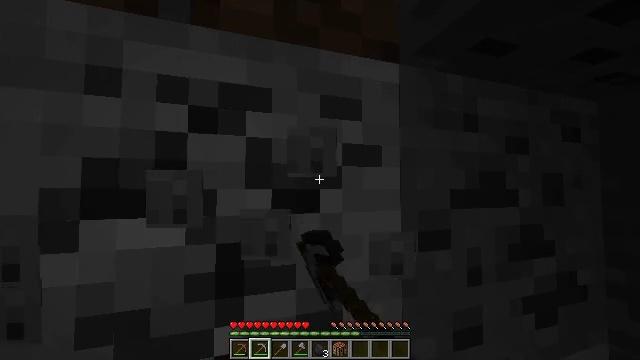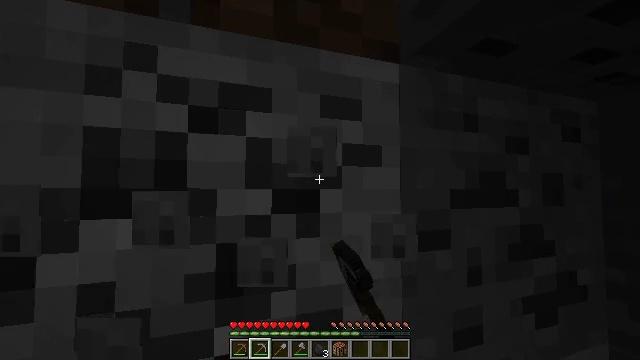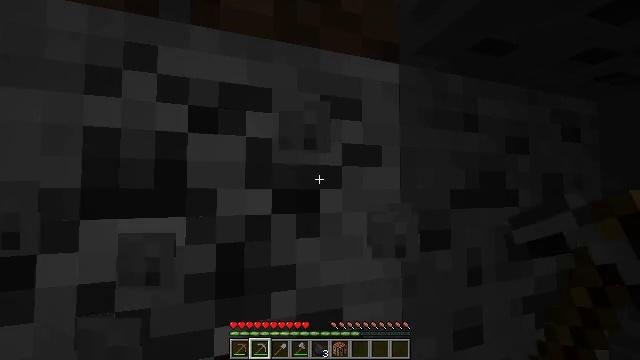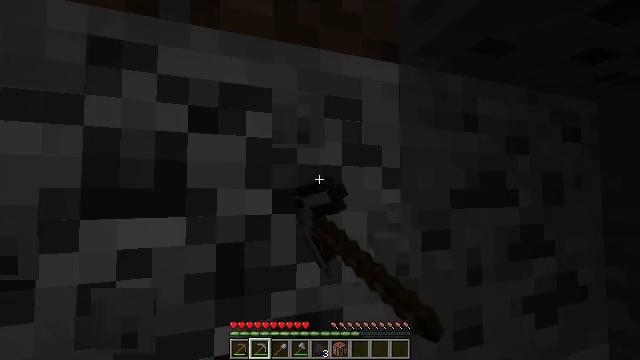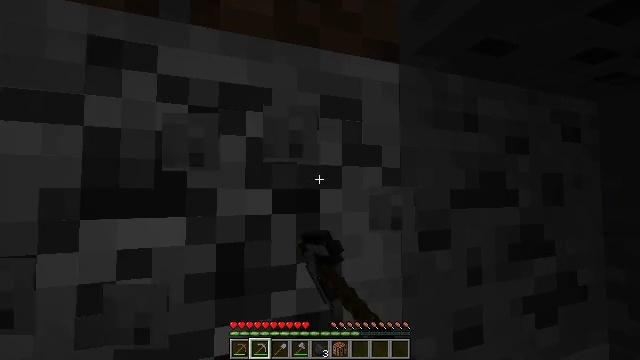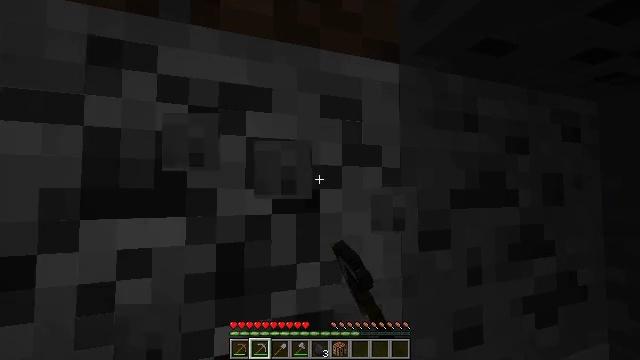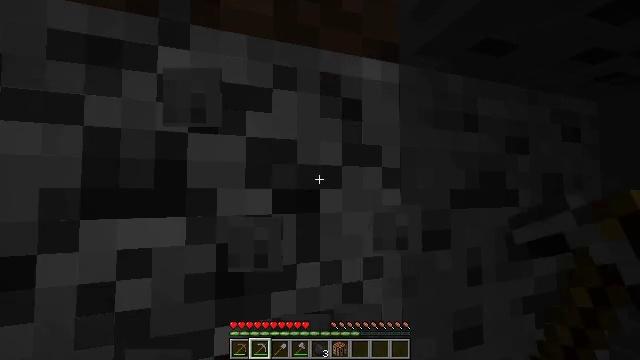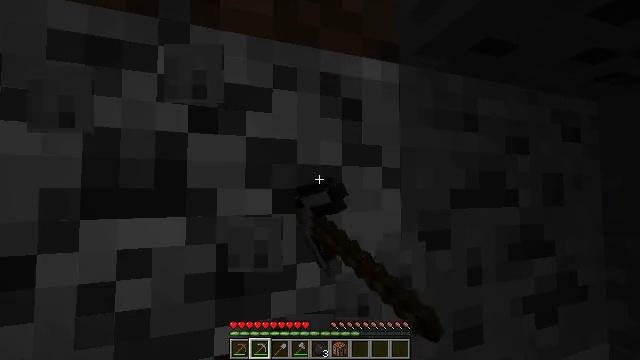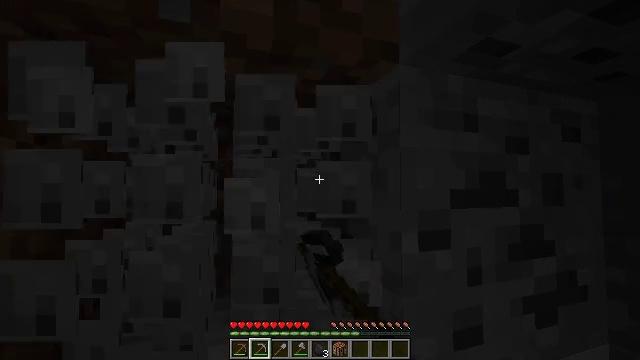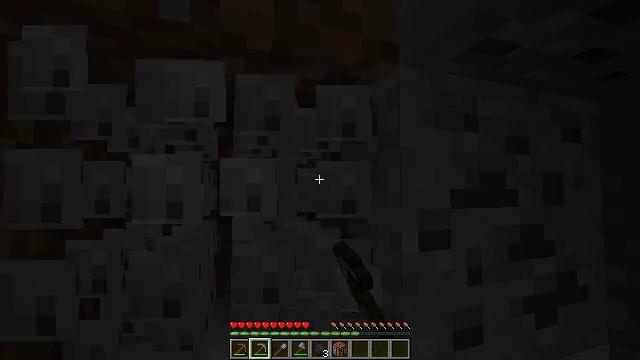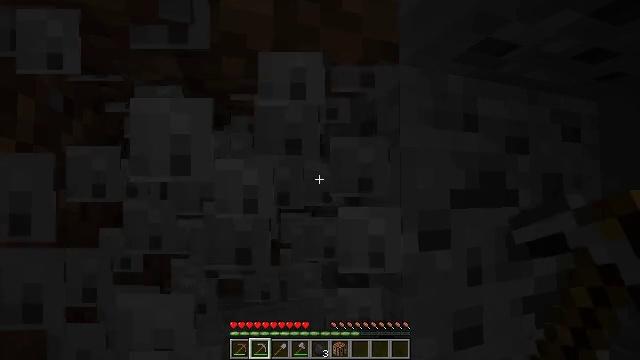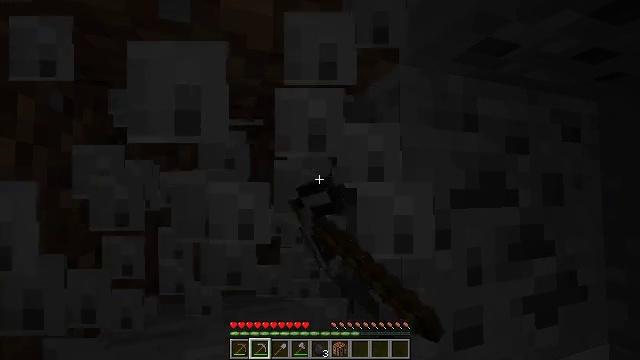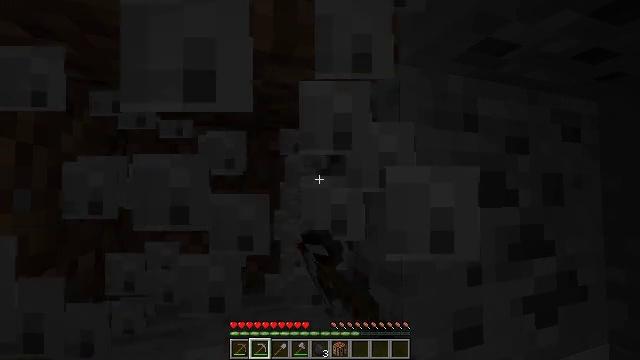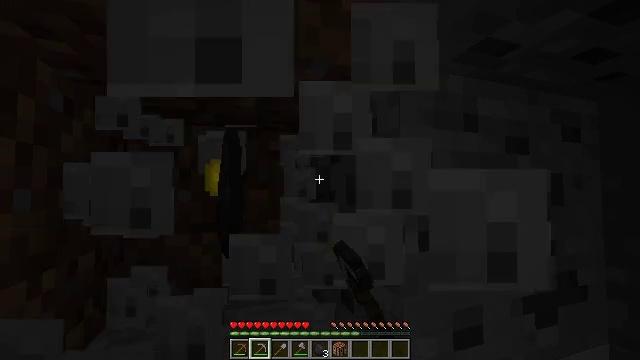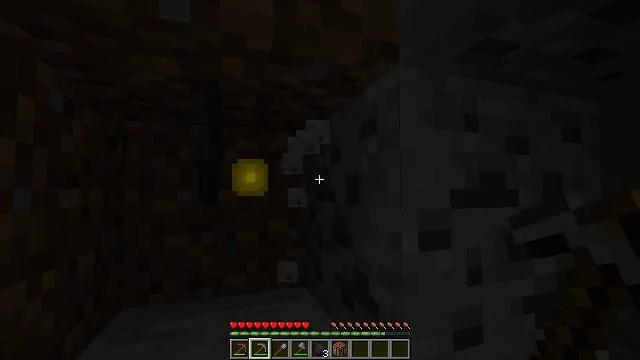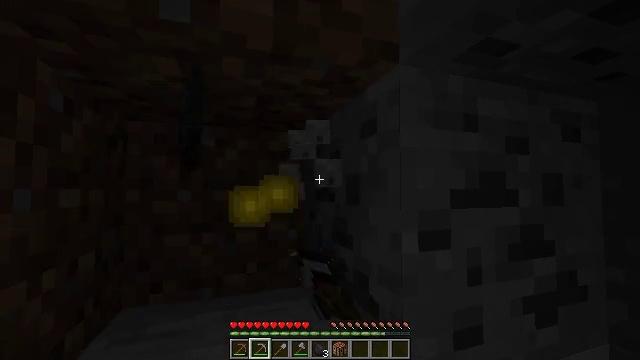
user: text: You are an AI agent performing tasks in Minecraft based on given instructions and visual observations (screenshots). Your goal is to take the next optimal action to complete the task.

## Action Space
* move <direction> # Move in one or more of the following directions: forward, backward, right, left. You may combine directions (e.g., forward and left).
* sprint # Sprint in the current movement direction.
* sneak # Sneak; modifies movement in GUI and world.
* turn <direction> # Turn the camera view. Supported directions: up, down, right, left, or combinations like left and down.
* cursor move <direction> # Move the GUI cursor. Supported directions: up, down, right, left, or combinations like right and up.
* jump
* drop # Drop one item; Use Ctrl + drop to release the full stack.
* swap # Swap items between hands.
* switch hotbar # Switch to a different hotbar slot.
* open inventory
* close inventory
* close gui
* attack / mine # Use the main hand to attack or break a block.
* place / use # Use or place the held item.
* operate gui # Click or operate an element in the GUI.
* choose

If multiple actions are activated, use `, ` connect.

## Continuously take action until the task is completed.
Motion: motion action
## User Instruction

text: Dig up the stone with a tool.
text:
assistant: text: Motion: attack / mine
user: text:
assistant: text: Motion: attack / mine
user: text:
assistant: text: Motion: attack / mine
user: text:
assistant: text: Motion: attack / mine
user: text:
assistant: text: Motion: attack / mine
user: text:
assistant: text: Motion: attack / mine
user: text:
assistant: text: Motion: attack / mine
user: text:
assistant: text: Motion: attack / mine
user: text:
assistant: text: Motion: attack / mine
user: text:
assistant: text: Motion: attack / mine
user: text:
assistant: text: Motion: attack / mine
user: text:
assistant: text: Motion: attack / mine
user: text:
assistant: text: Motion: attack / mine
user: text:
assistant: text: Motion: attack / mine
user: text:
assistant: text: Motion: attack / mine
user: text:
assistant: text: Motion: attack / mine
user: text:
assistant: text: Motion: attack / mine
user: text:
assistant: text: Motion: turn right and down, attack / mine
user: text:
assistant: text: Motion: turn right and down, attack / mine
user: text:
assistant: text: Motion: turn right, attack / mine
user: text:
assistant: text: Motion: turn right, attack / mine
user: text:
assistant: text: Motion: attack / mine
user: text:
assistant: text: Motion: attack / mine
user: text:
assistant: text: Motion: attack / mine
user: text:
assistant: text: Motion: attack / mine
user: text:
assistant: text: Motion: attack / mine
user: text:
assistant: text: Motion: attack / mine
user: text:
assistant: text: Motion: attack / mine
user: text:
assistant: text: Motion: attack / mine
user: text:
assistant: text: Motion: attack / mine